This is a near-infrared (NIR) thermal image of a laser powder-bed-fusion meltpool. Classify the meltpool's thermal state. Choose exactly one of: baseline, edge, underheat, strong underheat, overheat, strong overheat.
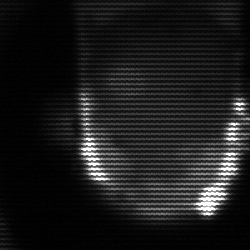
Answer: baseline